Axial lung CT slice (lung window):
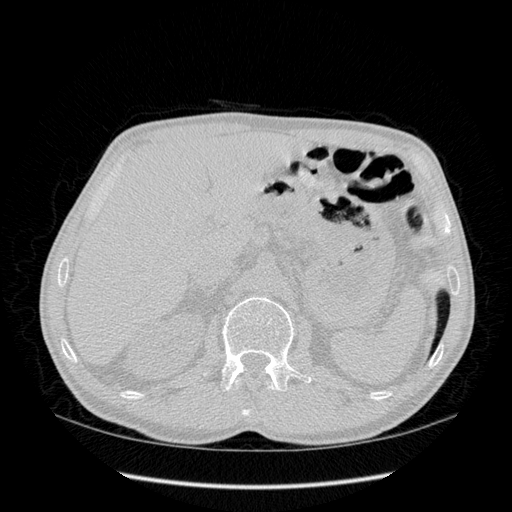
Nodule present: no